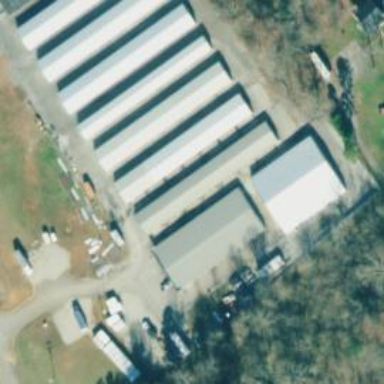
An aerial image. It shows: Poultry farmyard is depicted in the image.